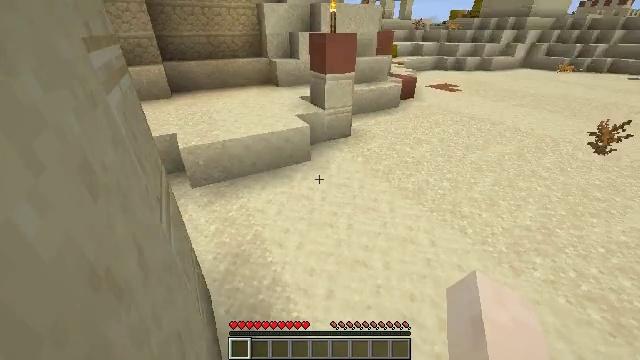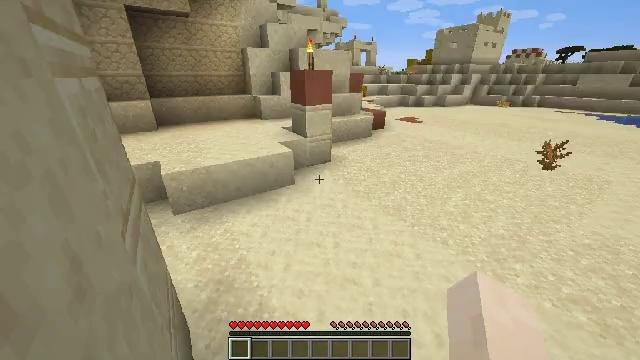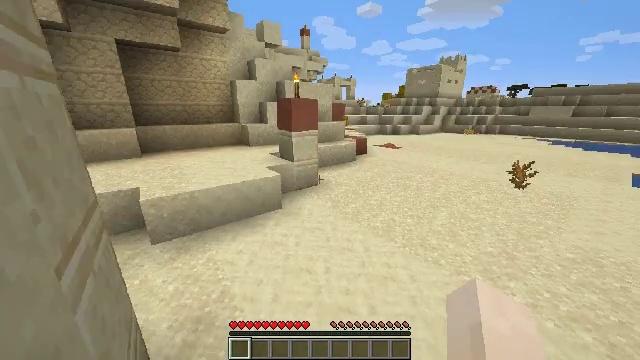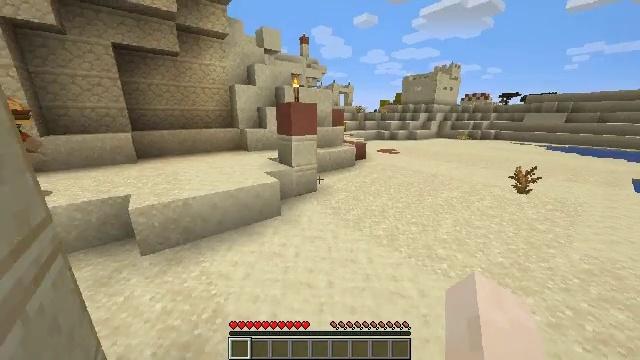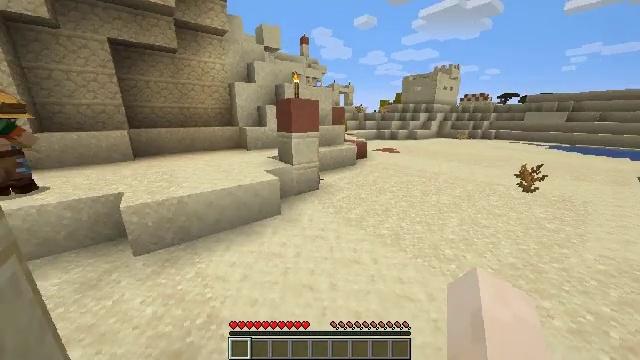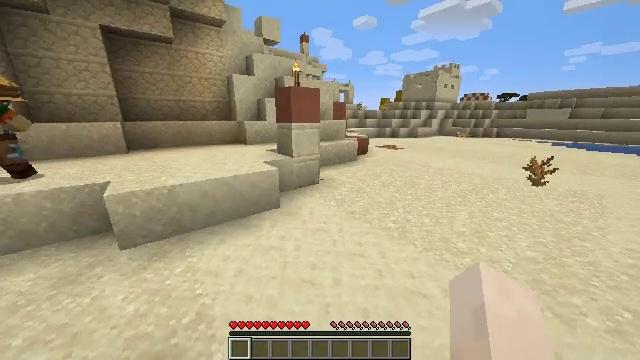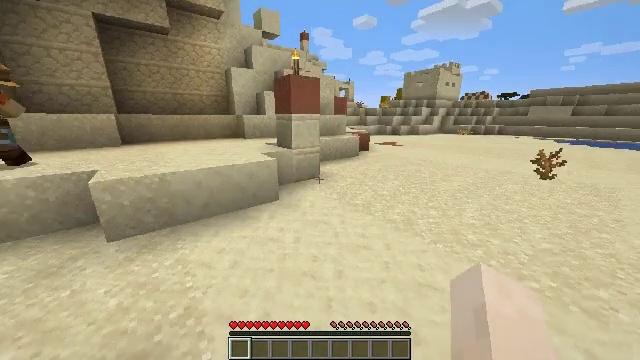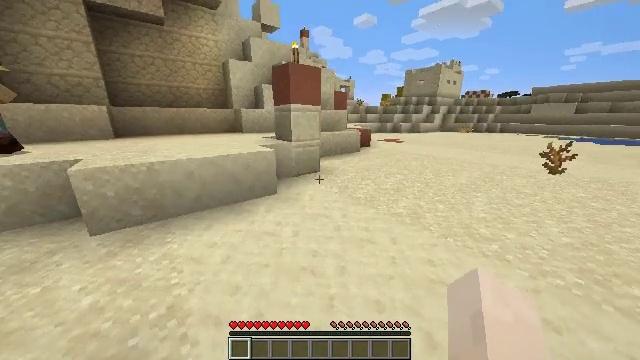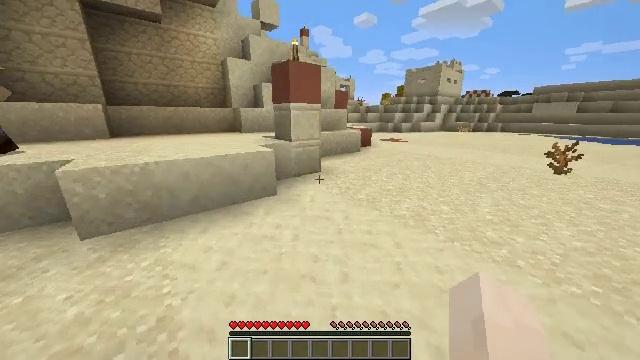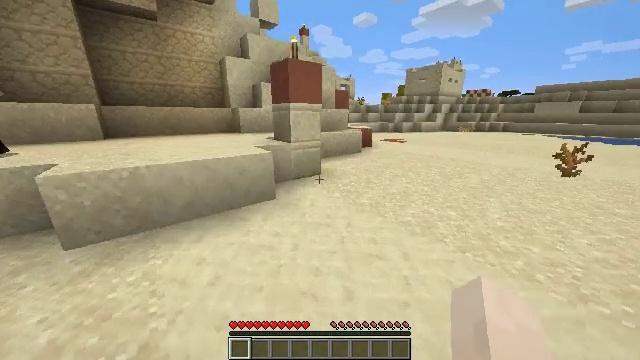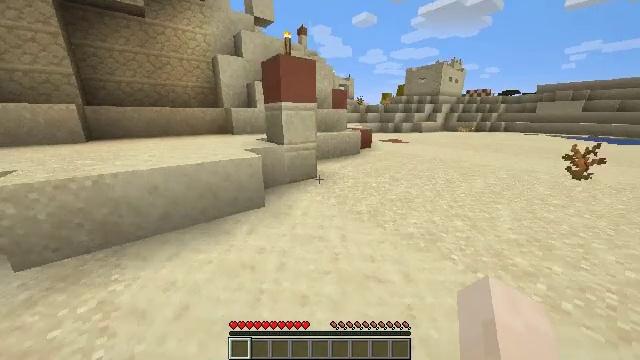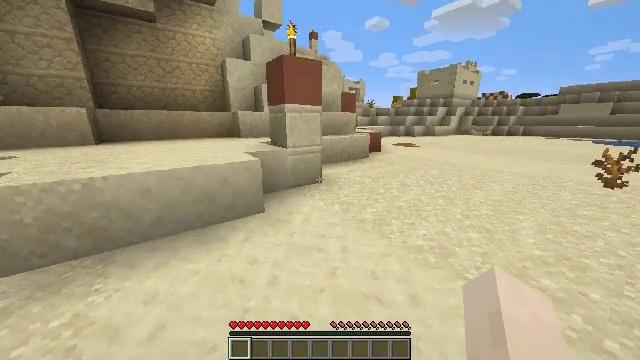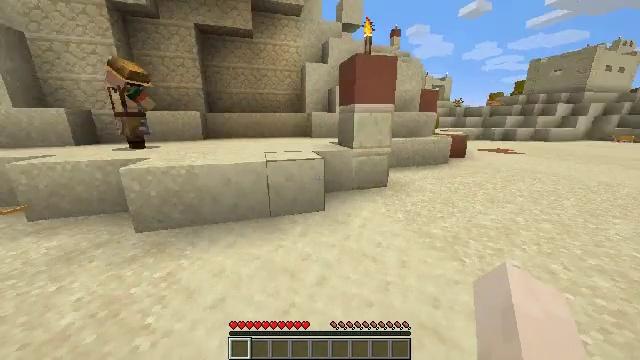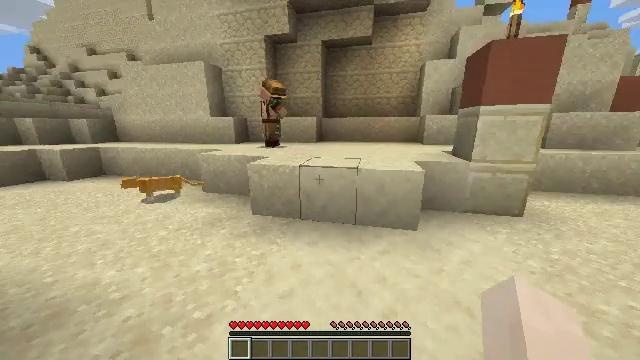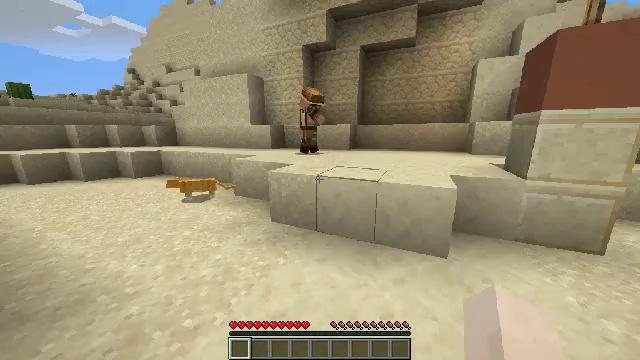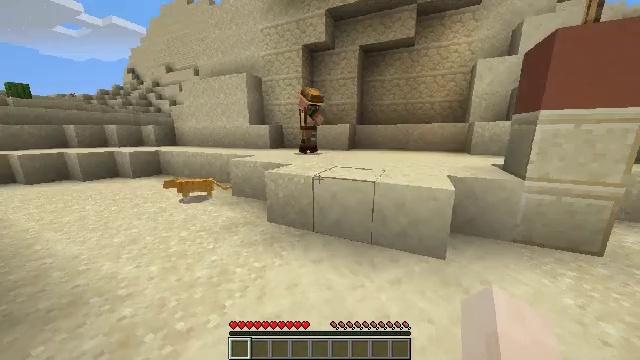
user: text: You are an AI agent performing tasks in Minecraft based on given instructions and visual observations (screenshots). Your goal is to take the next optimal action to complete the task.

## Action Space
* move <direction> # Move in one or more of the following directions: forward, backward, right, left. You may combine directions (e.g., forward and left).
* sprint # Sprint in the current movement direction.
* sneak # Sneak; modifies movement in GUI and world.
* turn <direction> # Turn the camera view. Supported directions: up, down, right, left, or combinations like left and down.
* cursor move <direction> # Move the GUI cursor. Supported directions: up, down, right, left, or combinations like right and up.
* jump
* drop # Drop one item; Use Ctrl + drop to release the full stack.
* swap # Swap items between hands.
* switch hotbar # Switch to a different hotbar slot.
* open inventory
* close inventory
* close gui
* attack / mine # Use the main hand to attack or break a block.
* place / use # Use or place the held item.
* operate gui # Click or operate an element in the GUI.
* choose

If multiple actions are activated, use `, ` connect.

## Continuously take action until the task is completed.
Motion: motion action
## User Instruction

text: Attack the chest to pick it up.
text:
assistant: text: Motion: move forward, sprint, turn right and up
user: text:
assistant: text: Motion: move forward, sprint, turn right and up
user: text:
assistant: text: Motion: move forward, sprint, turn up
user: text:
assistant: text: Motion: move forward, sprint
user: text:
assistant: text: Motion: move forward, sprint
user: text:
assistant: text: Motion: move forward, sprint
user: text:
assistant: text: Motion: move forward, sprint
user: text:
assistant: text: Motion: move forward, sprint
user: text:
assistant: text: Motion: move forward and move right, sprint
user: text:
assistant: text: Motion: move forward and move right, sprint
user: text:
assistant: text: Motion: move forward and move right, sprint, turn left
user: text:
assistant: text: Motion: move forward and move right, sprint, turn left
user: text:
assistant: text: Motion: move forward and move right, sprint, turn left and up
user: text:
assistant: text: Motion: move forward and move right, sprint, turn left and up
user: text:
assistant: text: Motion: move forward and move right, sprint
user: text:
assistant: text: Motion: move forward and move right, sprint
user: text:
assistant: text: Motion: move forward and move right, sprint
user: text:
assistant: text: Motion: move forward and move right, sprint
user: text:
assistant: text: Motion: move forward and move right, sprint
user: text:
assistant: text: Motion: move forward and move right, sprint
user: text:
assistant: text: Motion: move forward and move right, sprint, turn left
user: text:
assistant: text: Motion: move forward and move right, sprint, turn left, jump
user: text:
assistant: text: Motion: move forward and move right, sprint, turn left, jump
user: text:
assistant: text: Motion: move forward and move right, sprint, turn left, jump
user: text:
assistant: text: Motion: move forward and move right, sprint, jump
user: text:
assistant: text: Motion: move forward and move right, sprint, jump
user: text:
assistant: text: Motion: move forward, sprint
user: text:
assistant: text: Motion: move forward, sprint
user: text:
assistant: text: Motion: move forward
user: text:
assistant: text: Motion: move forward